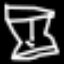
Label: hourglass